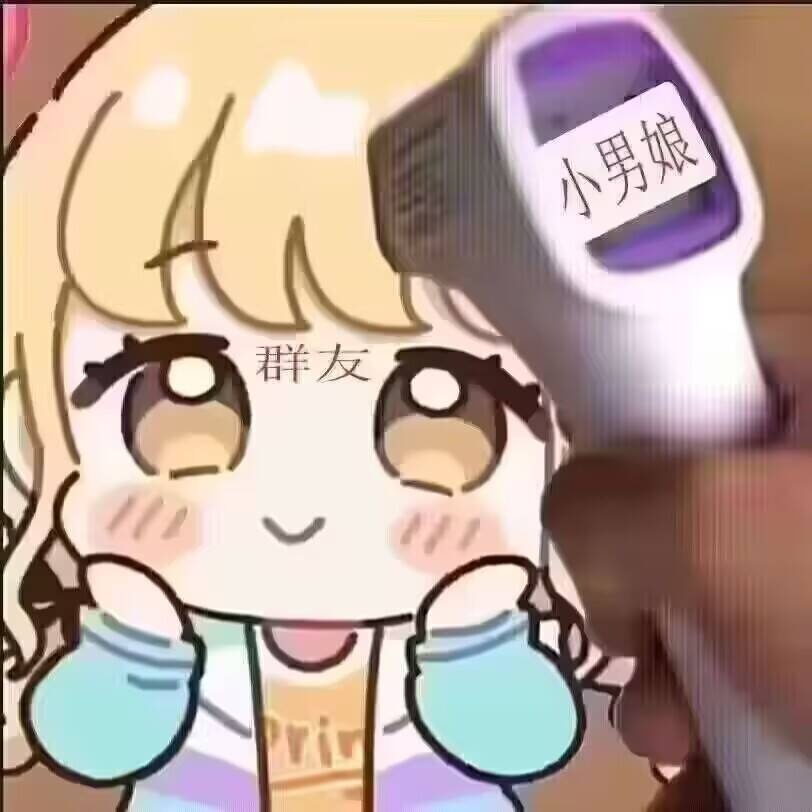
Label: anime